Question: I'd like to make an 'xyplot' with two axes. The 'doubleYScale' function does the trick, but I can't get the correct key.
'''
require(latticeExtra)
set.seed(1)
df <- data.frame(x = 1:100, y = cumsum(rnorm(100)), z = rep(1:2, 50),
y2 = seq(30, 20, length.out = 100))
obj1 = xyplot(y~x, groups = z, data = df, type = c("l"), par.settings =
simpleTheme(col = 1, lty = 1:2), lty = 1:2)
obj2 = xyplot(y2~x, data = df, type = "l", par.settings =
simpleTheme(col = 1, lty = 3))
doubleYScale(obj1, obj2, auto.key = list(text = c("var1", "var2", "var3"),
points = F, lines = T, lty = 1:3, column = 3), add.ylab2 = TRUE)
'''
which produces the following graph:
So in the key 'var3' should be drawn with a dotted line.
The second problem is that despite the 'add.ylab2 = TRUE' there is no ylab at the right axis. And finally, why are there warnings?
Any help would be appreciated.
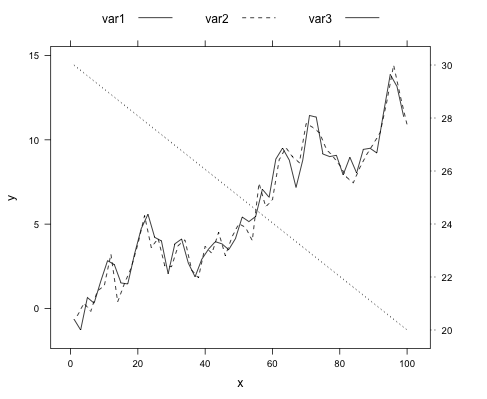
Answer: The right ylab needs to come from one of the objects. It seemed as though it need to be from the first one in this case.
'''
require(latticeExtra)
set.seed(1)
df <- data.frame(x = 1:100, y = cumsum(rnorm(100)), z = rep(1:2, 50),
y2 = seq(30, 20, length.out = 100))
obj1 = xyplot(y~x, groups = z, data = df, type = c("l"),
ylab.right="my_ylab2", par.settings =
simpleTheme(col = 1, lty = 1:2), lty = 1:2)
obj2 = xyplot(y2~x, data = df, type = "l", par.settings =
simpleTheme(col = 1, lty = 3))
doubleYScale(obj1, obj2, text = c("var1", "var2", "var3"),
par.settings = simpleTheme(col = 1, lty = 3),
add.ylab2 = TRUE)
'''